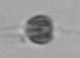
Label: Apedinella